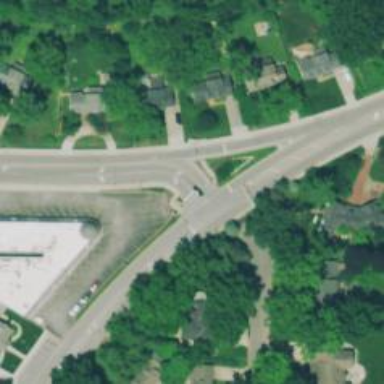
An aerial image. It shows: Marked crossing on the road.